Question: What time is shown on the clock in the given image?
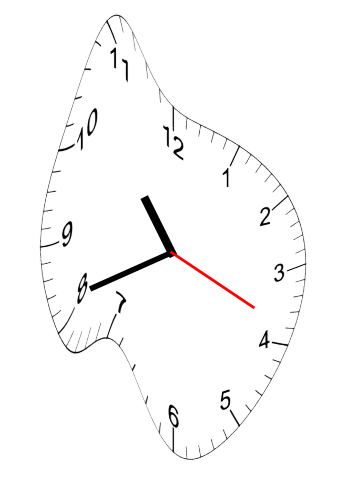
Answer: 10:41:19